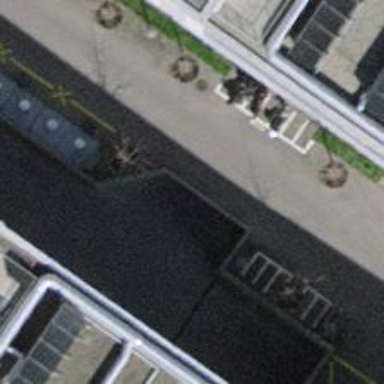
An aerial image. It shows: Parking area.